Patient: sex M, age 48
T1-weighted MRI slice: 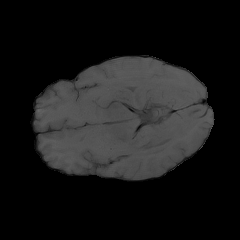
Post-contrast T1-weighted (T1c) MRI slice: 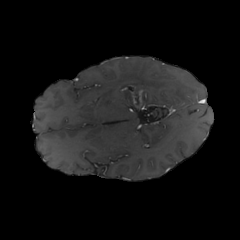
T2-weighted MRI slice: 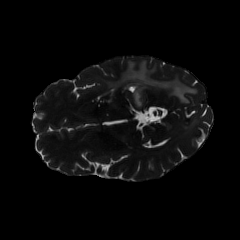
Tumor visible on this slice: yes
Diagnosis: Glioblastoma, IDH-wildtype
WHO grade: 4